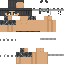
A male human skin with medium skin, wearing brown short hair dressed in a blue tshirt and black shorts, featuring a closed mouth.